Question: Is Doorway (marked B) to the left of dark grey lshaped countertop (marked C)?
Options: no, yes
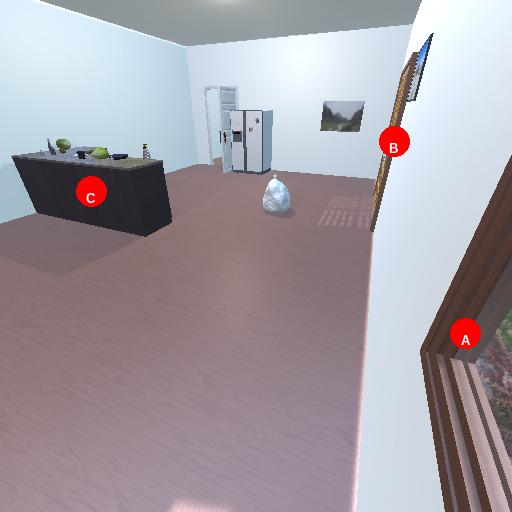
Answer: no